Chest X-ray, PA view. Patient: 57 years old, sex M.
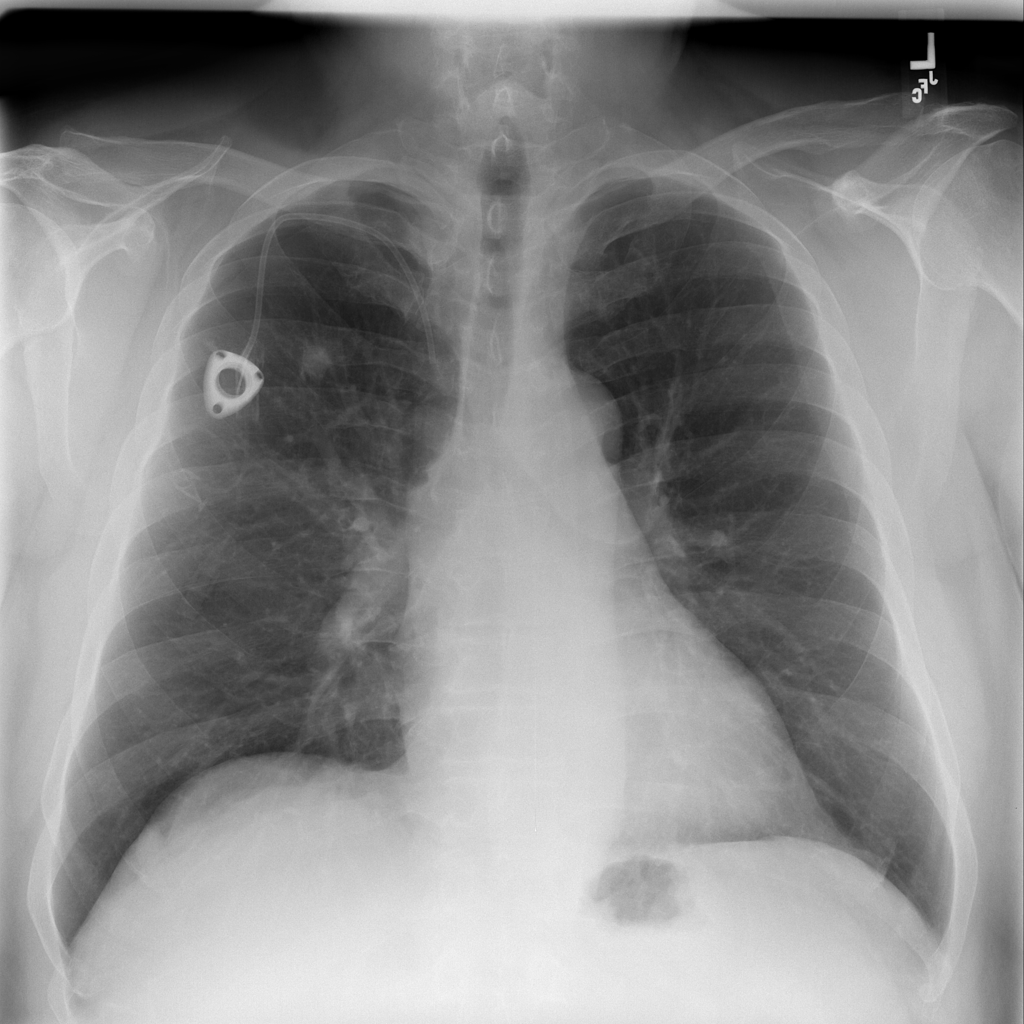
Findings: Pneumothorax